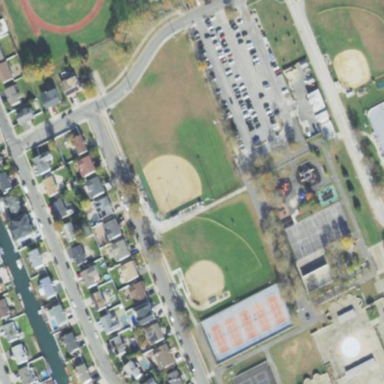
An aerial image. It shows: Baseball pitch for leisure and sports activities.